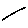
Label: line